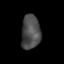
Tissue: skin
Cell type: Epithelial cells
Senescence score: 0.2587
Nuclear area (px): 629
Mean DAPI intensity: 77.21